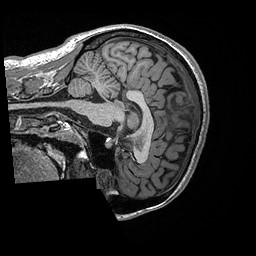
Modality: T1w
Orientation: sagittal
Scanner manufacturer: ge
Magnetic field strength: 3 T
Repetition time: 2.349 s
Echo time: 0.002968 s